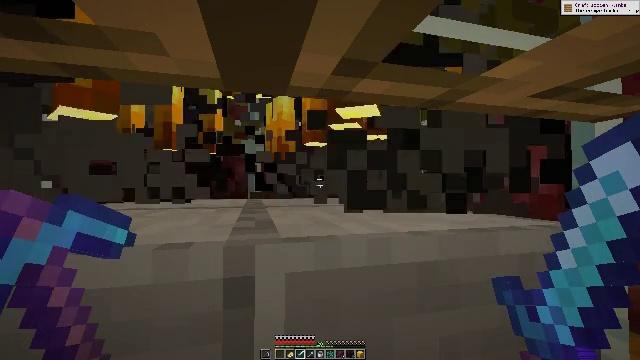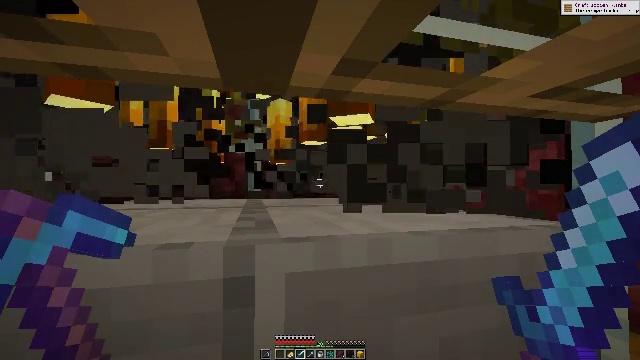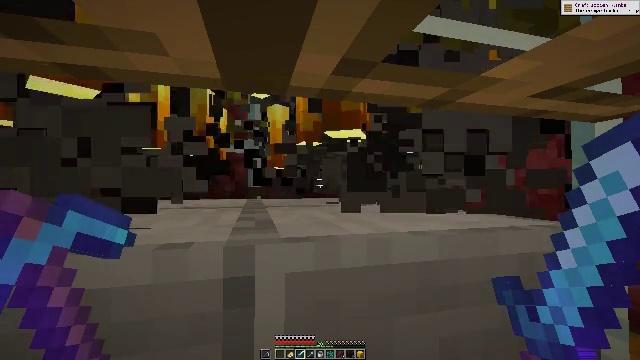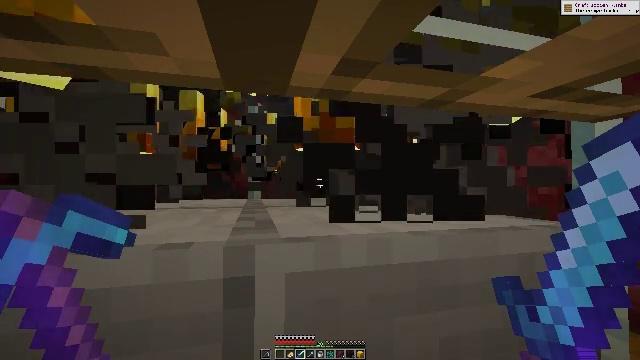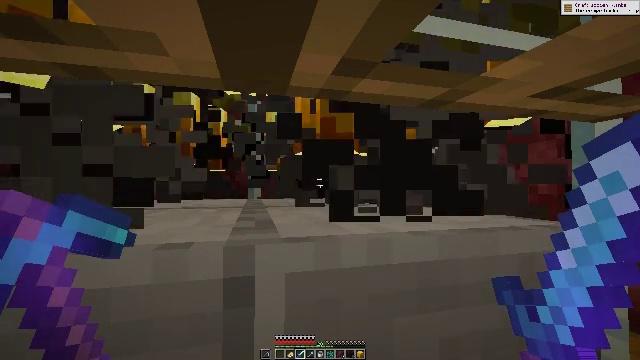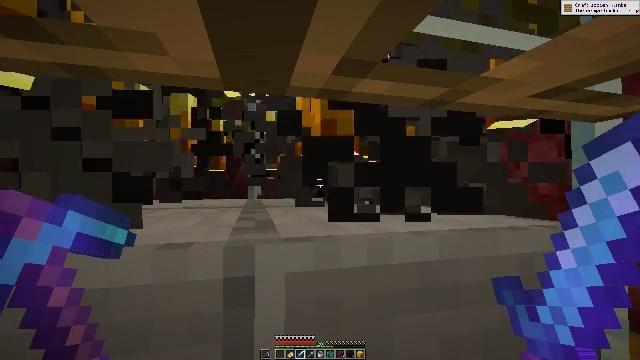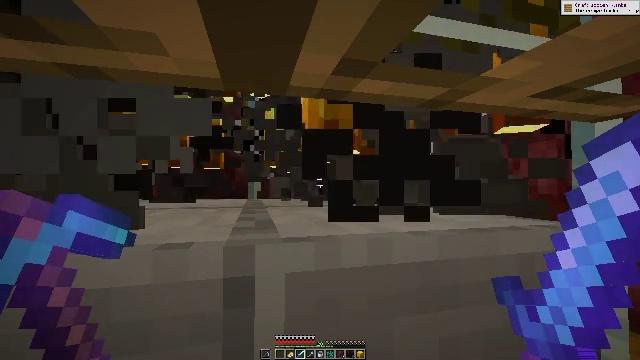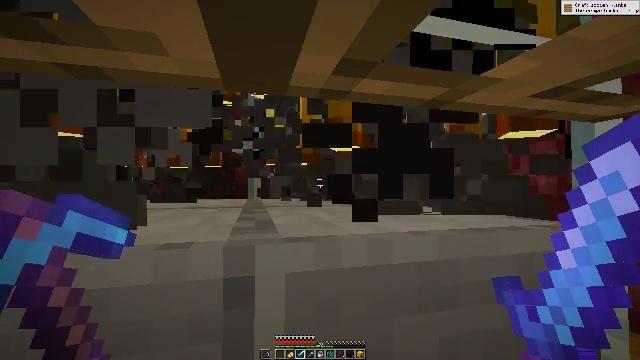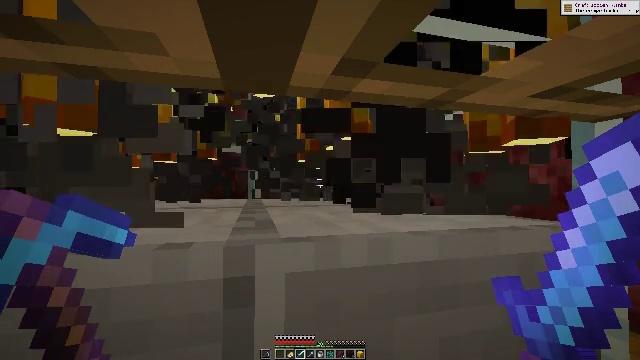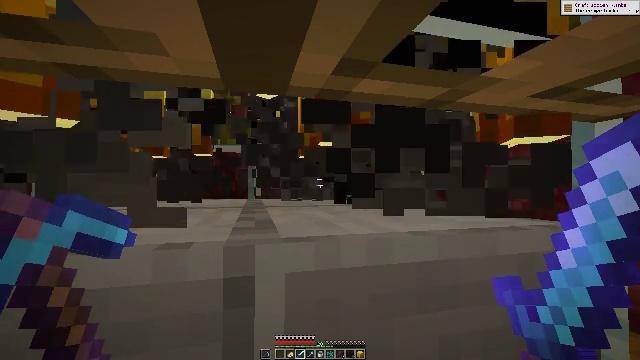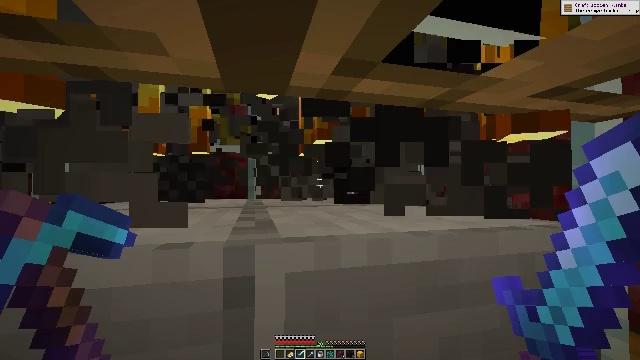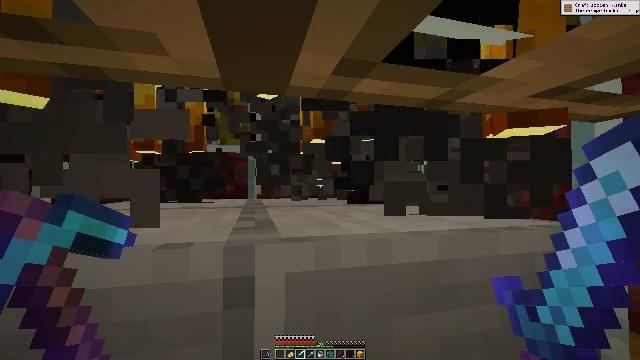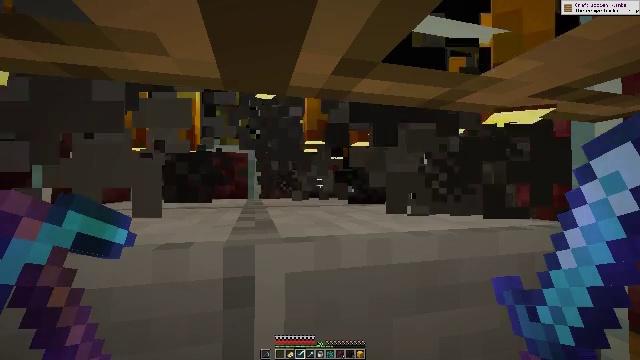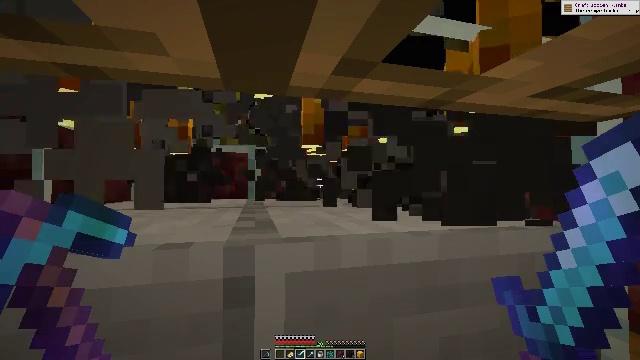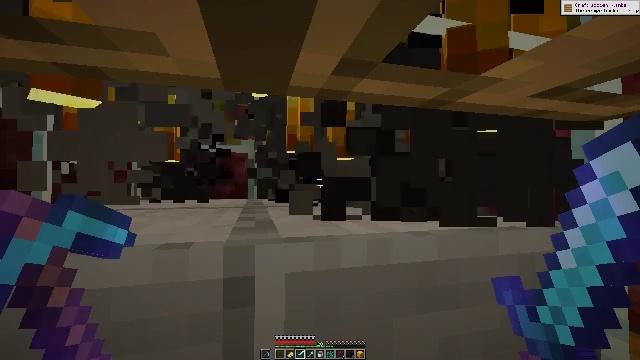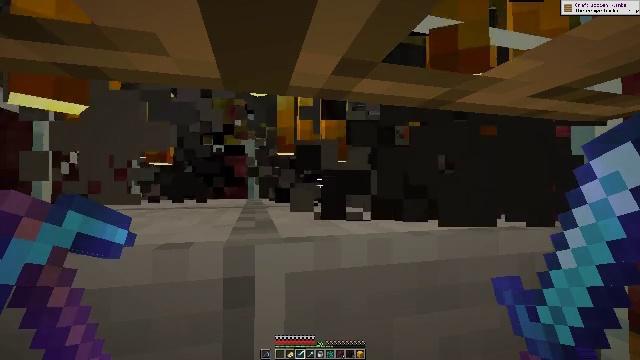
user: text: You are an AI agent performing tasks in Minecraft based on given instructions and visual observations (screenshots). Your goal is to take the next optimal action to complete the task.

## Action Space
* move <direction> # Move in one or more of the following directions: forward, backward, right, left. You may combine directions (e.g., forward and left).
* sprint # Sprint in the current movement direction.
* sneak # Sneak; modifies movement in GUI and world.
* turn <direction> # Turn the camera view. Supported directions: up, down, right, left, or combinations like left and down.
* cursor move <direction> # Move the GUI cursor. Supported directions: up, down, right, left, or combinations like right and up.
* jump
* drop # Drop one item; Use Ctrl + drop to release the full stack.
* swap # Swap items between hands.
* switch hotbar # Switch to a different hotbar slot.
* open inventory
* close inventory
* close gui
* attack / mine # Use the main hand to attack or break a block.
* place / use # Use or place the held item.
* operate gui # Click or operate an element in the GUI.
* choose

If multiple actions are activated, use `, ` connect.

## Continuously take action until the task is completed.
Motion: motion action
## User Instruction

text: Combat the blaze.
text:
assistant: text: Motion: no_op
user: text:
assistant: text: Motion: no_op
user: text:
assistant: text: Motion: no_op
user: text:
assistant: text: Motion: no_op
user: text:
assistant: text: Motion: no_op
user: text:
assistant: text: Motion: no_op
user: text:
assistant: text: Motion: no_op
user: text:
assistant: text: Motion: no_op
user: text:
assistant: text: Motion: no_op
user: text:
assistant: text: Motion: no_op
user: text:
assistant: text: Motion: no_op
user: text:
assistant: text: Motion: no_op
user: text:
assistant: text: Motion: no_op
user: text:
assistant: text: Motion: no_op
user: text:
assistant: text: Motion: no_op
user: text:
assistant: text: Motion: no_op
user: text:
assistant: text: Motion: no_op
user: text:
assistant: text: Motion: no_op
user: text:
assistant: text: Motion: no_op
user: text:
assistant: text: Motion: no_op
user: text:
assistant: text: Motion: no_op
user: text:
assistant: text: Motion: no_op
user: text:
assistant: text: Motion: no_op
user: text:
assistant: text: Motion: no_op
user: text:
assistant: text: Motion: no_op
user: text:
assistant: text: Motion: no_op
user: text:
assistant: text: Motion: no_op
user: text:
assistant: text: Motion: no_op
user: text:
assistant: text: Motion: no_op
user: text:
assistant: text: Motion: no_op